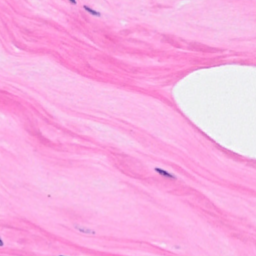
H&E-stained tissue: Breast